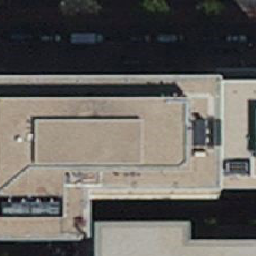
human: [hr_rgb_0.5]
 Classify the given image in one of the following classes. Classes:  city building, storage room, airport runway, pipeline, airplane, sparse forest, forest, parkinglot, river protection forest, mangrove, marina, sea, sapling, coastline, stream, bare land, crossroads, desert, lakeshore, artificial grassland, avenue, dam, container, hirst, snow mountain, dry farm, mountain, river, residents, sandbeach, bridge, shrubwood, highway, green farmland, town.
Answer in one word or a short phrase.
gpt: city building